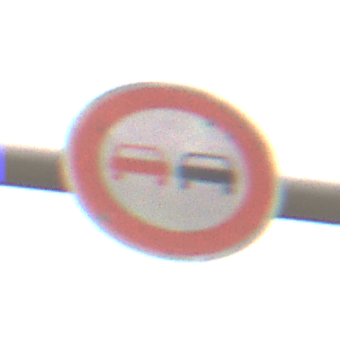
Verkehrszeichen: Ueberholverbot
Umgebung: Outdoor, Nature
Tageszeit: MorningAfternoon
Wetter: Overcast
Licht: Natural
Jahreszeit: NotSpecified
Kontrast: LowContrast